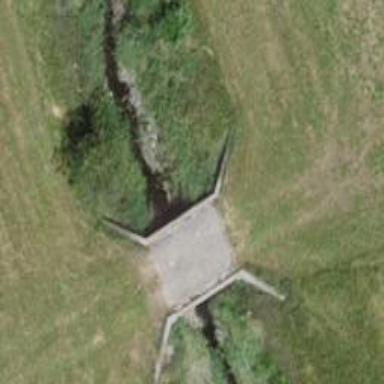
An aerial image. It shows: Concrete bridge over grade1 track.